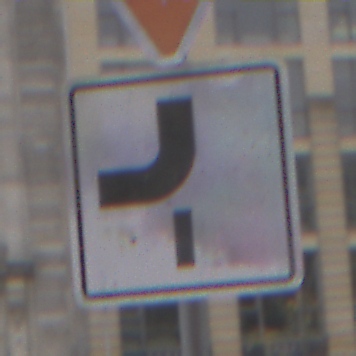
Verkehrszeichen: VerlaufVorfahrtsstrasse7
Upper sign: VorfahrtGewaehren
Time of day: Midday
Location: Outdoor (Urban)
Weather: Overcast
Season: NotSpecified
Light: Natural